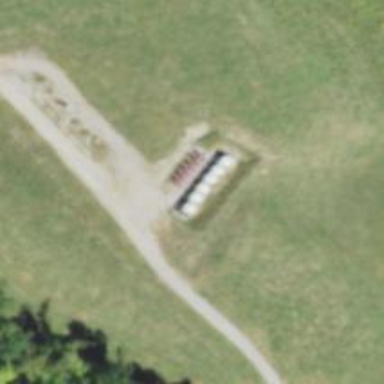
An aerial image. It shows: Storage tank with man-made structure.